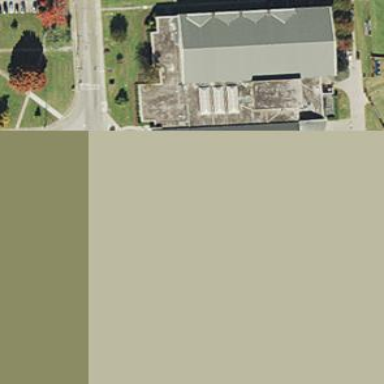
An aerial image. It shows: Building used as fitness center.